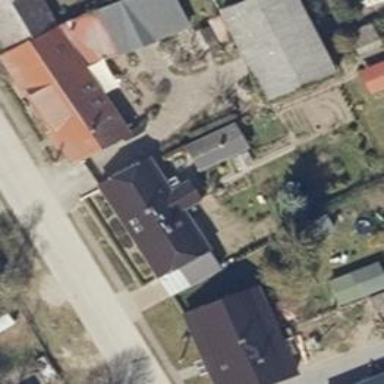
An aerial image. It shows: Half-hipped roof building.